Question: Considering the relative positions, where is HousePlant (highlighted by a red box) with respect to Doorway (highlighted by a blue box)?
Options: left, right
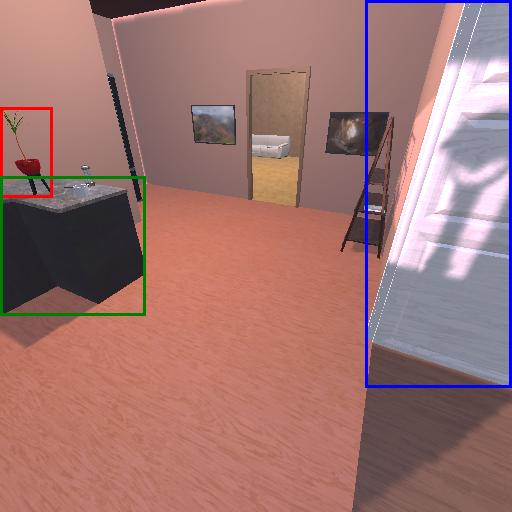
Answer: left